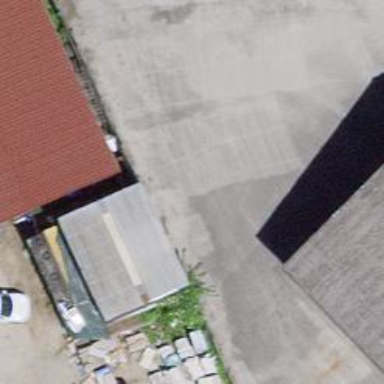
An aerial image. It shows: Industrial building.